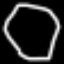
Label: octagon